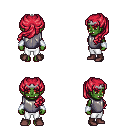
a pixel art fantasy rpg character, female body template, orc, green skin, steel chest armor, white pants, ruby red princess hairstyle, silver tiara, white cloth bracers, maroon shoes, four views (front, back, left, right), 2x2 character sprite sheet, small pixel art, hard edges, no anti-aliasing